Question: i am trying to style my menu. I had a working code but notied that parent div is smaller then child div. I am pretty sure its not right so i try to edit it a bit but now i have a problem with it. It looks like:

As you can see last part of menu "FLASHOVKY" is on another line, and all li is same width dispite the fact text is different lenght.
CSS:
'''
#menu {
background-image: url('images/menubg.png');
background-repeat: repeat-x;
height: 44px;
width: 983px;
font-family: Arial;
margin-left: 22px;
}
#menu ul{
list-style: none;
margin: 0;
padding: 0;
}
#menu ul li {
color: #f7f7f7;
height: 44px;
display: inline-block;
min-width: 100px;
}
#menu ul li a {
background-image: url('images/menu_spacer.png');
background-repeat: no-repeat;
background-position: top right;
color: #f7f7f7;
float: left;
padding: 14px 15px; /* Disadvantage: you will have to adjust this padding MANUALLY */
text-decoration: none;
text-align: center;
min-width: 85px;
}
#menu ul li:last-child a {
background: none;
}
#menu ul li a:after {
background-image: url('images/sipka.png');
content: '';
width: 10px;
height: 8px;
margin-left: 8px;
display: inline-block;
}
'''
HTML:
'''
<nav id="menu">
<ul>
<li><a href="#">GAMESITES</a></li>
<li><a href="#">HRY</a></li>
<li><a href="#">SERVERY</a></li>
<li><a href="#">CLANKY</a></li>
<li><a href="#">FORUM</a></li>
<li><a href="#">DOWNLOADS</a></li>
<li><a href="#">BLOGY</a></li>
<li><a href="#">FLASHOVKY</a></li>
</ul>
</nav>
'''
Can somebody help me with that guys?
p.s. Live demo : <URL>
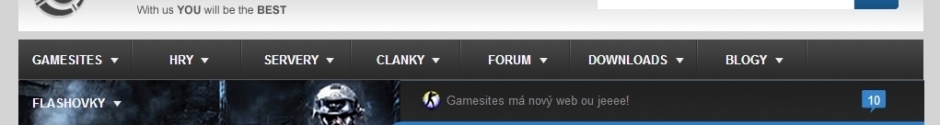
Answer: You can fix this by setting 'box-sizing:border-box;'. The issue is the padding on your '<a>' tags, it's causing the content to overflow because the padding and border are placed outside of the content box.
To fix the spacing issue, you need to add a 'float: left;' to '#menu ul li'. The reason for this is because the '<a>' tags nested in '#menu ul li' are floated left. That's why the links were offset.
'''
#menu ul li {
color: #f7f7f7;
height: 44px;
display: inline-block;
min-width: 100px;
}
#menu ul li a {
background-image: url('images/menu_spacer.png');
background-repeat: no-repeat;
background-position: top right;
color: #f7f7f7;
float: left;
padding: 14px 15px; /* Disadvantage: you will have to adjust this padding MANUALLY */
text-decoration: none;
text-align: center;
min-width: 85px;
}
'''
'''
#menu ul li {
color: #f7f7f7;
height: 44px;
display: inline-block;
min-width: 100px;
float:left; /* Add this float to remove extra space */
}
#menu ul li a {
-webkit-box-sizing: border-box; /* Safari, other WebKit */
-moz-box-sizing: border-box; /* Firefox, other Gecko */
box-sizing: border-box; /* Opera/IE 8+ */
background-image: url('images/menu_spacer.png');
background-repeat: no-repeat;
background-position: top right;
color: #f7f7f7;
float: left;
padding: 14px 15px; /* Disadvantage: you will have to adjust this padding MANUALLY */
text-decoration: none;
text-align: center;
min-width: 85px;
}
'''